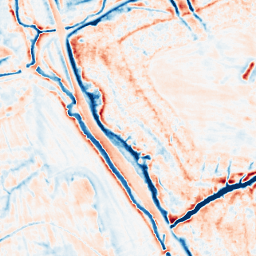
Category: multiscale
Decomposition family: dog_multiscale
Decomposition parameters: sigma_ratio: 1.4
n_scales: 6
base_sigma: 0.5
Upsampling method: sinc_blackman
Upsampling parameters: scale: 8
kernel_size: 16
Upsampling scale: 8